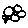
Label: flower